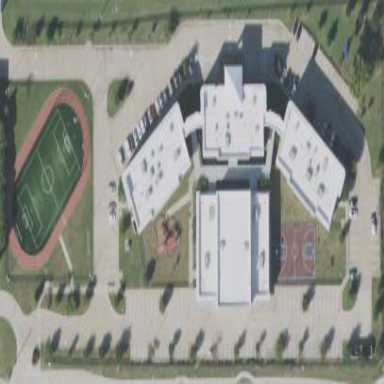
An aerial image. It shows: School.